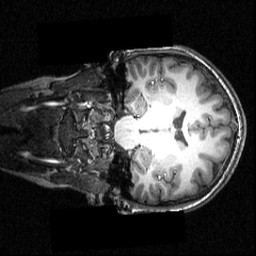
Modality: T1w
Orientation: coronal
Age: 20
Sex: female
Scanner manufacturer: siemens
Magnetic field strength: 3.951 T
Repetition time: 1.5 s
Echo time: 0.00335 s